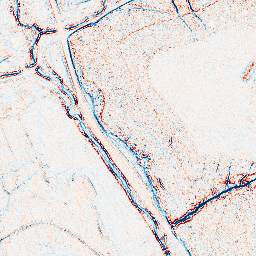
Category: edge_preserving
Decomposition family: bilateral
Decomposition parameters: d: 5
sigma_color: 50
sigma_space: 25
Upsampling method: lanczos
Upsampling parameters: scale: 4
Upsampling scale: 4